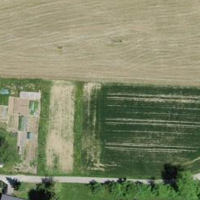
EUNIS habitat code: 25
Species observed at this site:
Acherontia atropos
Leptoglossus occidentalis
Bufo bufo
Trichodes alvearius
Pyrausta despicata
Pterophorus pentadactyla
Apis mellifera
Heliothis peltigera
Maniola jurtina
Capreolus capreolus
Rutpela maculata
Pararge aegeria
Ichthyosaura alpestris
Vulpes vulpes
Henosepilachna argus
Vanessa atalanta
Stenotus binotatus
Phoenicurus ochruros
Rhagonycha fulva
Episyrphus balteatus
Podarcis muralis
Anthaxia nitidula
Cyaniris semiargus
Carcharodus alceae
Humulus lupulus
Papilio machaon
Lycaena phlaeas
Bombus hypnorum
Anthomyia procellaris
Eristalis tenax
Vanessa cardui
Graphosoma italicum
Oedemera nobilis
Polyommatus icarus